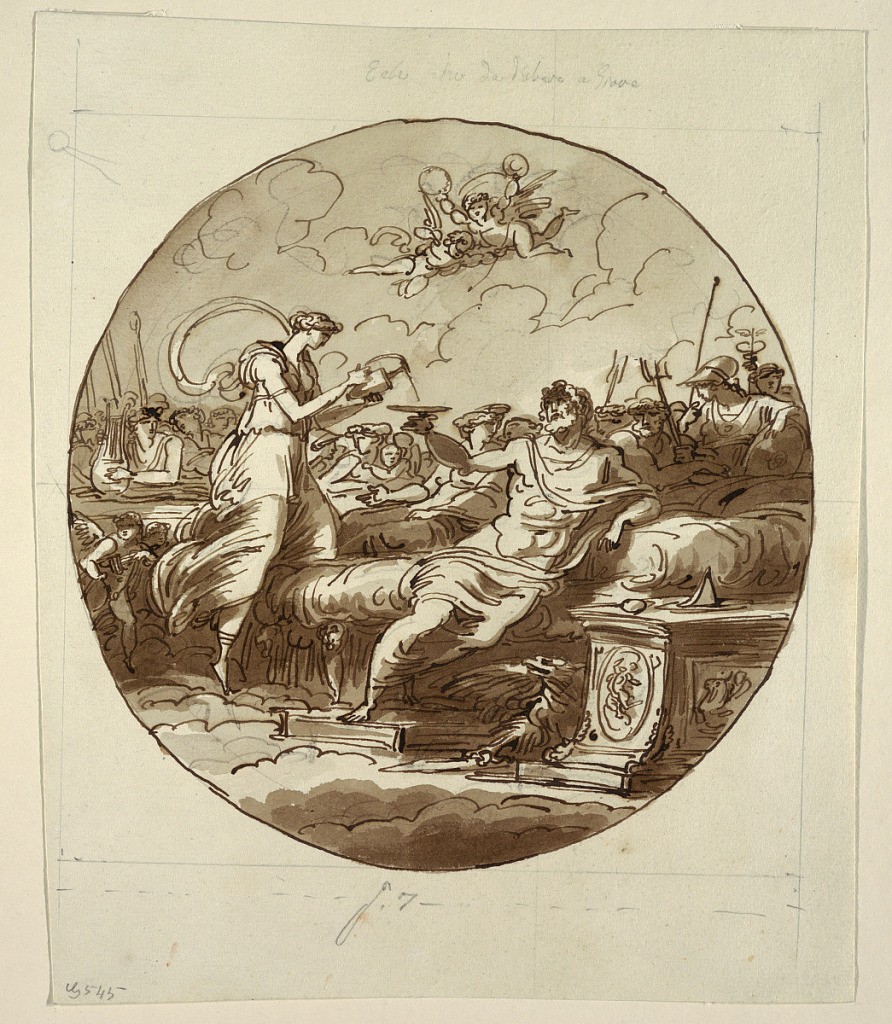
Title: Drawing
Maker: Felice Giani, Italian, 1758–1823
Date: About 1810-1823
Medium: Pen and brown ink with brown wash (iron gall ink) and traces of graphite
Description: Jupiter seated upon a couch extends his right arm with a bowl into which Hebe kneeling with her left knee upon the couch, pours nectar from a pitcher. The eagle and two putti are near Jupiter, the other girls are shown in the middle plane. Cupid wit a bow and a putto with two wreaths fly above. Framing pencil square, the length of the bottom side given as ''p7''.